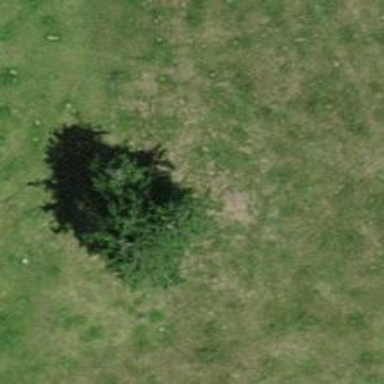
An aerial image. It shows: Broadleaved tree in natural setting.